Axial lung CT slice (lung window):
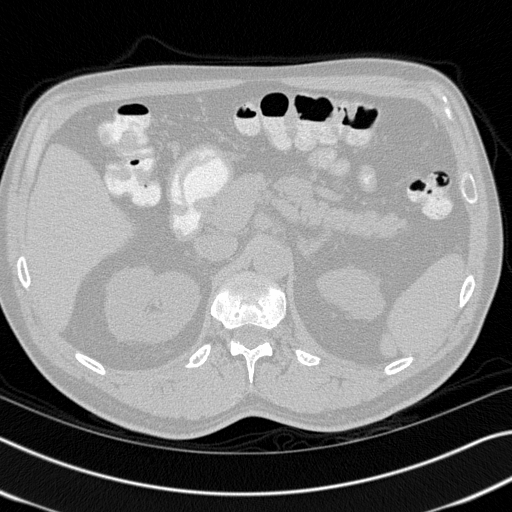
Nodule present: no